Question: I've implemented a simple application that basically outputs informations about a given triangle (see image). I've created the triangles programmatically. I would like to improve this example providing a mechanism to open a say .tri file with its sides (e.g. 3 4 5). How can I achieve that ? I've done some research and found out there's a method called openDocument.. How would I use this on my application ? Can someone give me an example of how to achieve that ? Apparently it's not a document-based application.. I've got this code on github: <URL>.

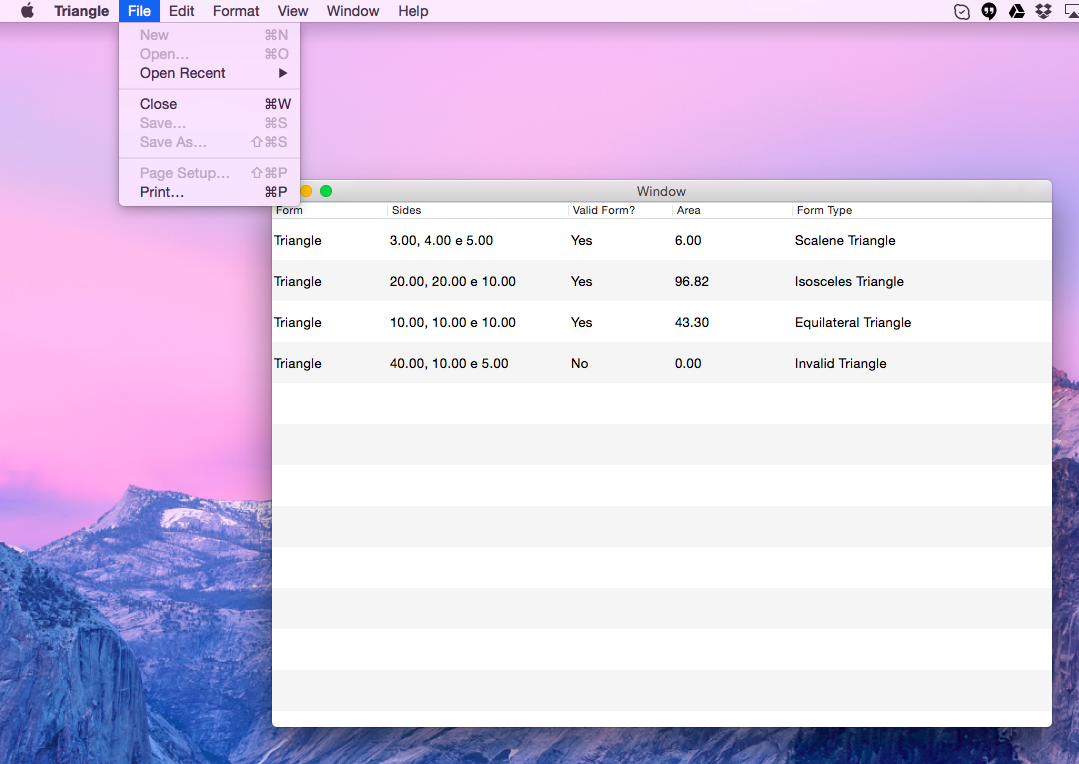
Answer: After opening the file, I cannot change the values of my NSTableView. The code is like that:
'''
- (IBAction)openDocument:(id)sender{
NSOpenPanel* panel = [NSOpenPanel openPanel];
[panel setAllowedFileTypes:[NSArray arrayWithObjects:@"tri", @"qua",nil]];
[panel beginWithCompletionHandler:^(NSInteger result){
if (result == NSFileHandlingPanelOKButton) {
NSURL* file = [[panel URLs] objectAtIndex:0];
[self performSelectorInBackground:@selector(triangle:) withObject:file];
}
}];
}
-(void) triangle:(NSURL *)file{
NSError *error;
NSString *words = [[NSString alloc] initWithContentsOfURL:file encoding:NSUTF8StringEncoding error:&error];
NSLog(@"%@", words);
NSArray* lines = [words componentsSeparatedByCharactersInSet:[NSCharacterSet newlineCharacterSet]];
NSMutableArray *shapes = [[NSMutableArray alloc] init];
while (lines) {
NSArray*info = [words componentsSeparatedByString:@";"];
// Creates triangles to be populated
CGFloat side1 = (CGFloat)[info[0] floatValue];
CGFloat side2 = (CGFloat)[info[1] floatValue];
CGFloat side3 = (CGFloat)[info[2] floatValue];
Triangle *triangle = [[Triangle alloc] initWithSides:side1 side:side2 andSide:side3];
[shapes addObject:triangle];
}
self.formsArray = shapes;
[self performSelectorOnMainThread:@selector(updateTableView) withObject:nil waitUntilDone:YES];
}
-(void)updateTableView{
[self.tableView reloadData];
}
@end
'''